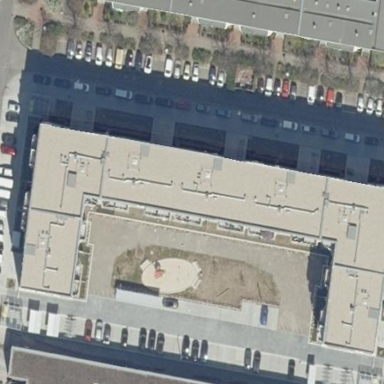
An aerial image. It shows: Flat-roofed apartment building.